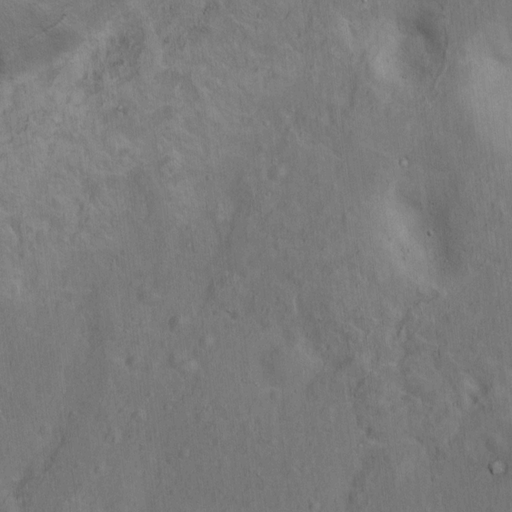
Classes present: Background, Cone